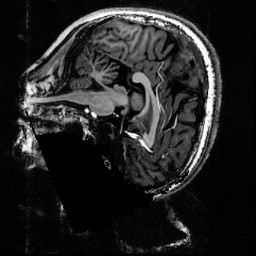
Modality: T1w
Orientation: sagittal
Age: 22
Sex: female